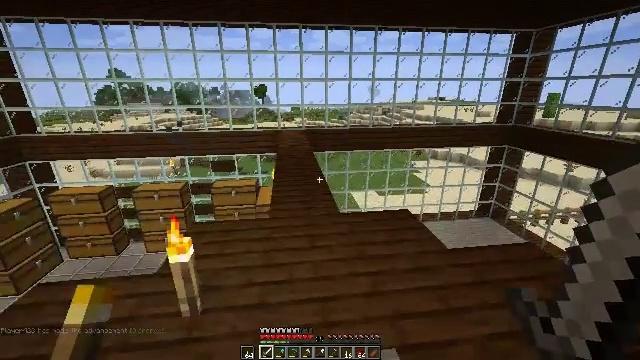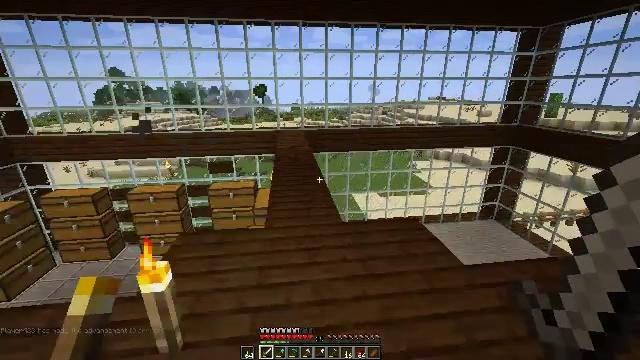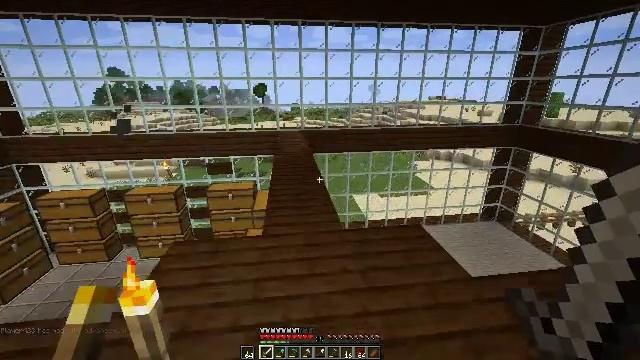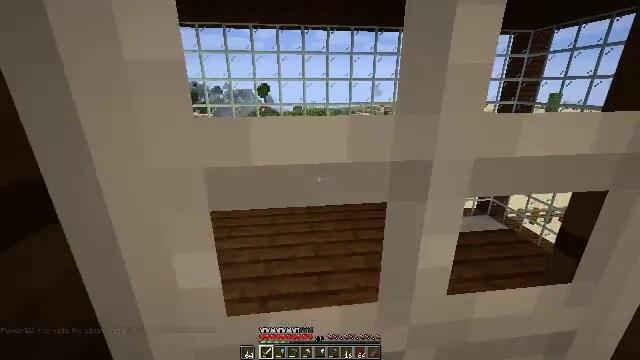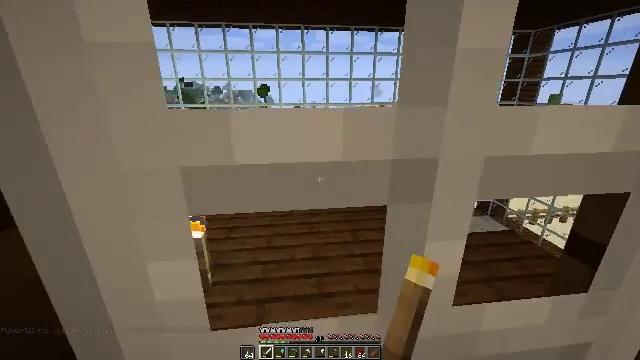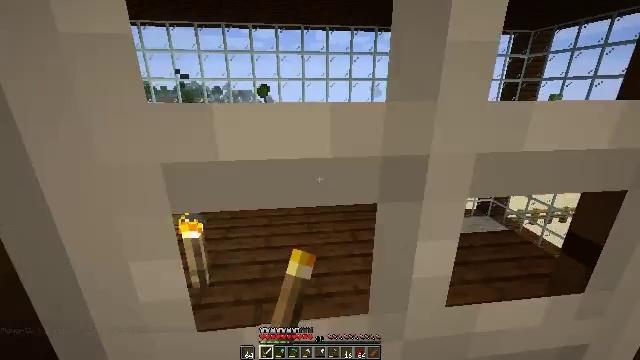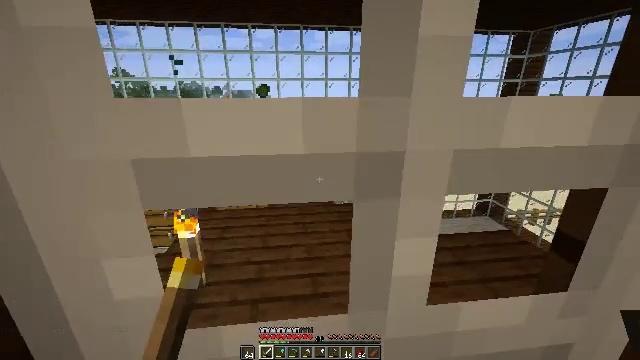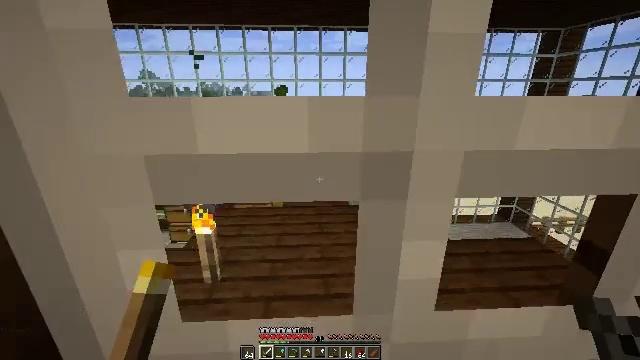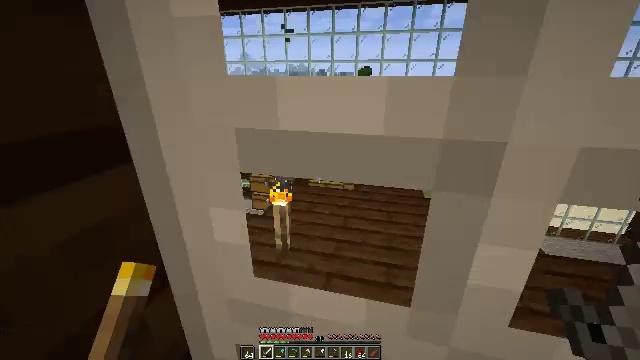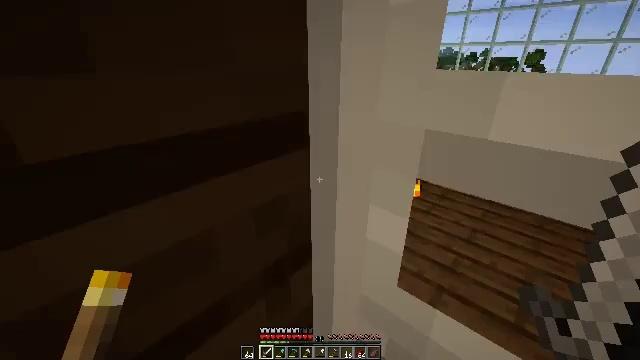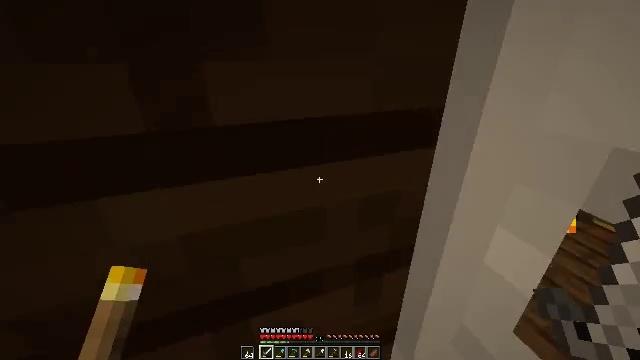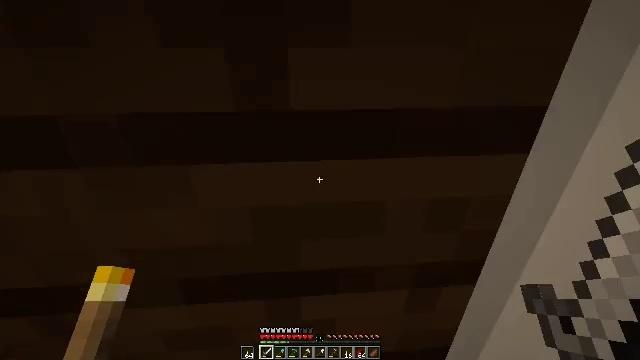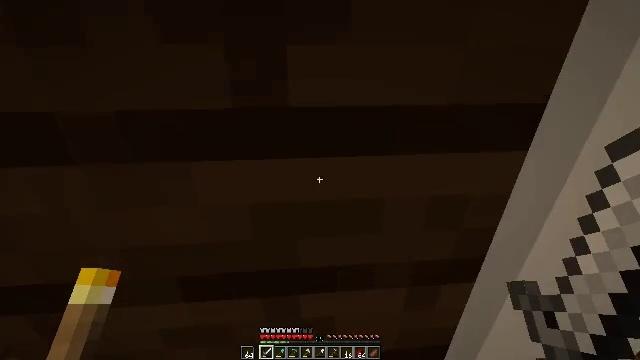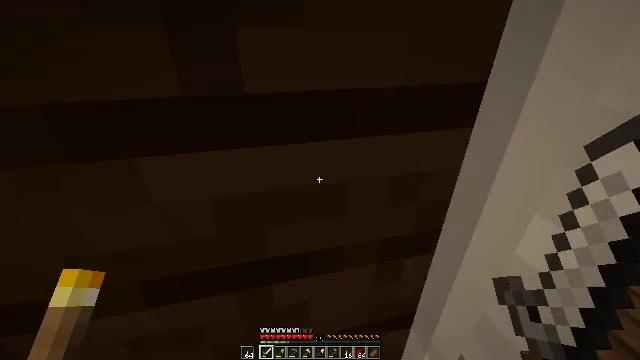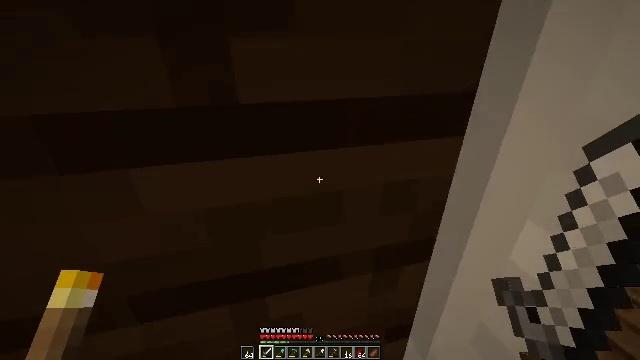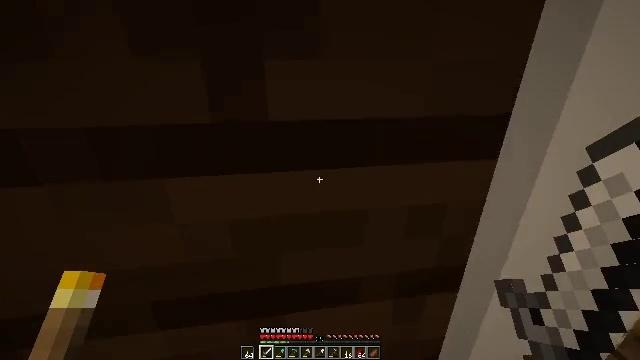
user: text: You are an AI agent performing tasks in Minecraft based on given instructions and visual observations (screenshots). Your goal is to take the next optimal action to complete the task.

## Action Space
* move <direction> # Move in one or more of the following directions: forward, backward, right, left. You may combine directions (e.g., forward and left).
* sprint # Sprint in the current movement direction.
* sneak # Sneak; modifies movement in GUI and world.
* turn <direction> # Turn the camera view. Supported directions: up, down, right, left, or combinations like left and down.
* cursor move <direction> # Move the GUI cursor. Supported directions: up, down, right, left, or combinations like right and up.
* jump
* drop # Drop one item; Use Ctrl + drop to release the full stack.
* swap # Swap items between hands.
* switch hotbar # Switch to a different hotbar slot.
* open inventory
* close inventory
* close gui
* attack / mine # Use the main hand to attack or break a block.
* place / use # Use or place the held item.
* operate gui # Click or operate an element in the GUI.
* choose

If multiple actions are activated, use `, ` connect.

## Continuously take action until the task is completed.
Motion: motion action
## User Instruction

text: Gather the iron door by mining it.
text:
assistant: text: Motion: move forward
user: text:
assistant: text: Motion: move forward
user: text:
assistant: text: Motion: move forward
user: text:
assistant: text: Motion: move forward
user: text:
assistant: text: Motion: move forward
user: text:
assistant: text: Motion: move forward
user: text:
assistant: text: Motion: move forward, turn left
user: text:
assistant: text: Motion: move forward, turn left and down
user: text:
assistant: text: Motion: move forward, turn left and down
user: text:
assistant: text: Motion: turn left and down
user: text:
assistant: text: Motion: turn left
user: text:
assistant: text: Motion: no_op
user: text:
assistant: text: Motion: turn right and down
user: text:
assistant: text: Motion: turn right and up
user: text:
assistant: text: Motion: turn left and up
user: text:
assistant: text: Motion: turn left and up
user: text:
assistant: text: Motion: turn left and up
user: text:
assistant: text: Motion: turn left and up
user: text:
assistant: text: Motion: move left, turn right
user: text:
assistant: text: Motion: move left, turn right and down
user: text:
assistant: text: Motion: move left, turn right and down
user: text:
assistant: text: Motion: move left, turn right
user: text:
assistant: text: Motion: move left
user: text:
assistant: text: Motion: no_op
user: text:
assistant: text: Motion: turn left
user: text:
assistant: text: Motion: turn left and up
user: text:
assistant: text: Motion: no_op
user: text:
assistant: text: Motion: no_op
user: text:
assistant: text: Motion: move back
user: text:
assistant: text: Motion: move back